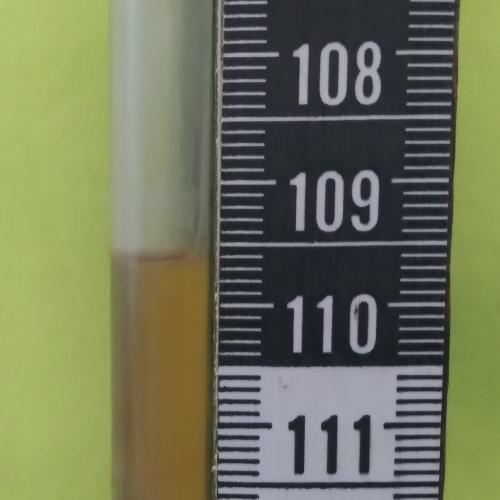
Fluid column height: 109.6 cm